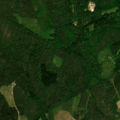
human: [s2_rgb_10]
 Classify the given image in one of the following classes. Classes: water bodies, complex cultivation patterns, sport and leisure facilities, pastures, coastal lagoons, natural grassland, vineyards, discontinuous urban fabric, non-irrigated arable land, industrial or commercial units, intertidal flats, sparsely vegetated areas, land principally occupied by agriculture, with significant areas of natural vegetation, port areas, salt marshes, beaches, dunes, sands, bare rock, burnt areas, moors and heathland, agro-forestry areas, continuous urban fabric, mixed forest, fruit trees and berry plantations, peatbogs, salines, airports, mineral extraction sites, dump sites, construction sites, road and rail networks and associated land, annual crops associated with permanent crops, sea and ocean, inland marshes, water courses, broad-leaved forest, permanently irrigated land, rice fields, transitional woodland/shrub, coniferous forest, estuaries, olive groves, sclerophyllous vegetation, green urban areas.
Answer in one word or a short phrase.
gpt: coniferous forest, mixed forest